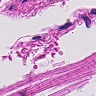
Metastatic tissue present: no